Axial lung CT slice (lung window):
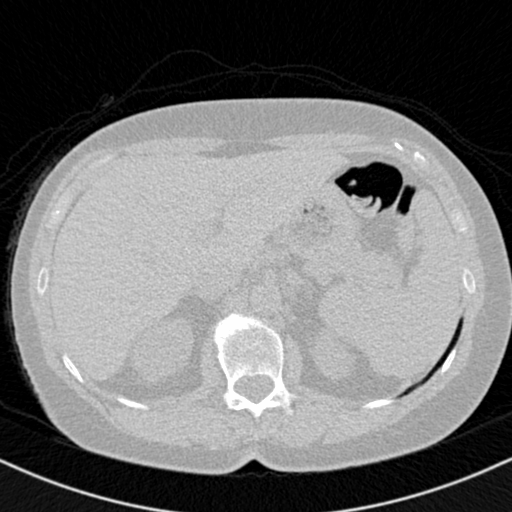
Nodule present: no